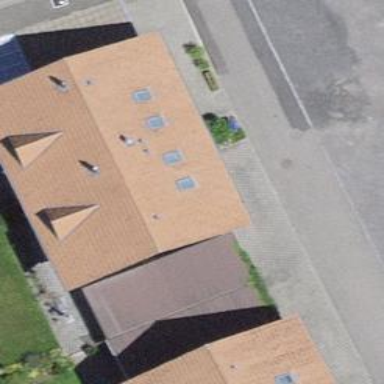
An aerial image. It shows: Terrace building.